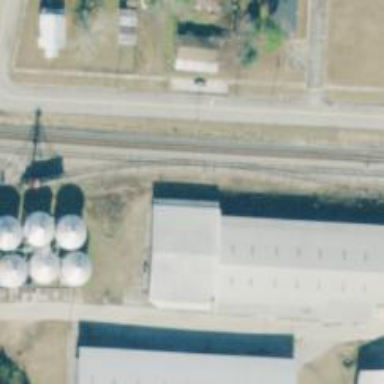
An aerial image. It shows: Railway siding with rails.